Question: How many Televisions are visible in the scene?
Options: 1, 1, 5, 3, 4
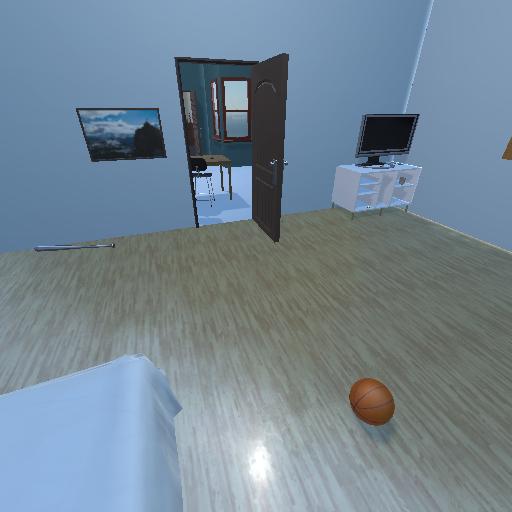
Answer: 1